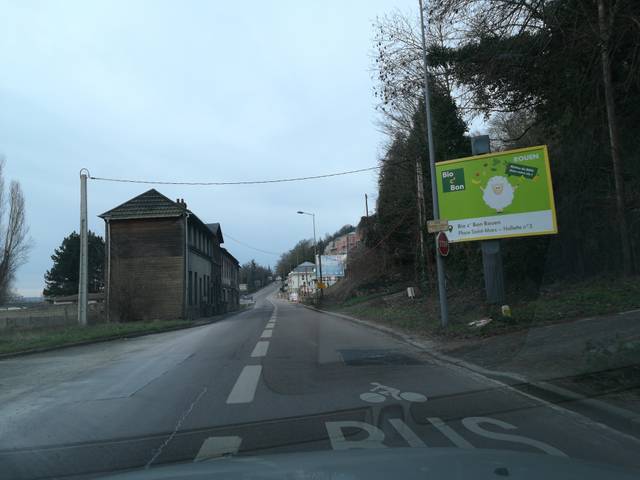
Region: France
Coordinates: 49.428, 1.112